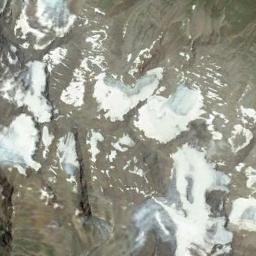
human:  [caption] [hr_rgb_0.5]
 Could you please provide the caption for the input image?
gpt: A lot of snow is on the snowberg .

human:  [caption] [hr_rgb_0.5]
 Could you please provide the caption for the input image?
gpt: The snowberg is partly covered with snow and ice and the color of the mountain is brown .

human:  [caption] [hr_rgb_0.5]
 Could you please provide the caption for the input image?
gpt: White snow and brown bare ground intersect on the snow mountain .

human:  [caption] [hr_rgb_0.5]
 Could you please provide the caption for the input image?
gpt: The snow berg is consist of bare land and white snow .

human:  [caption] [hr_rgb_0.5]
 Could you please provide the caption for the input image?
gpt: There are some snow and bare land on the snowberg .